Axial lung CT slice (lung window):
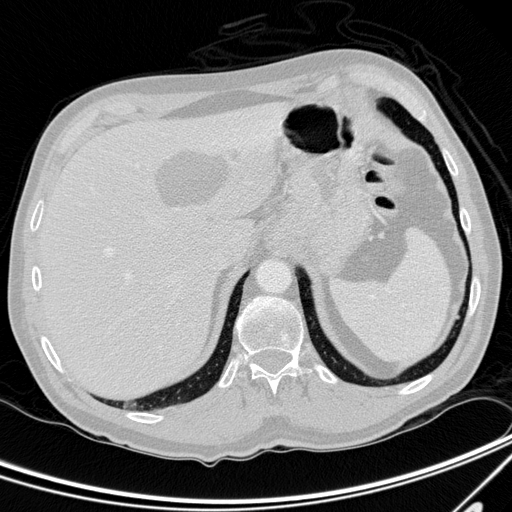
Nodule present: no